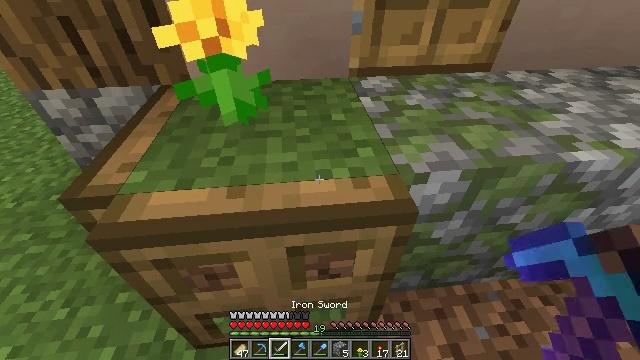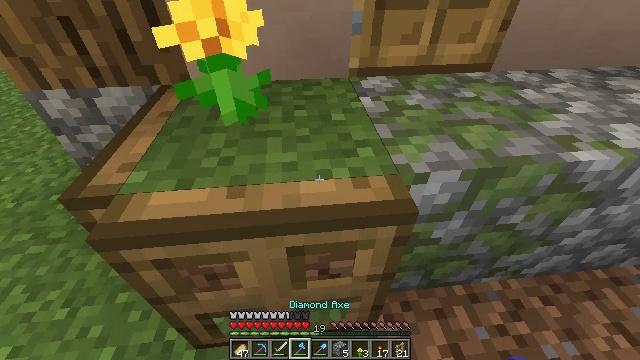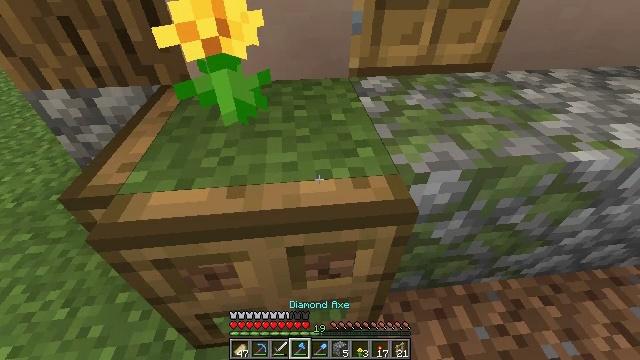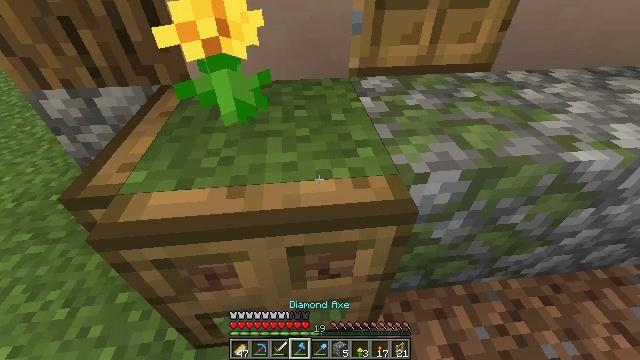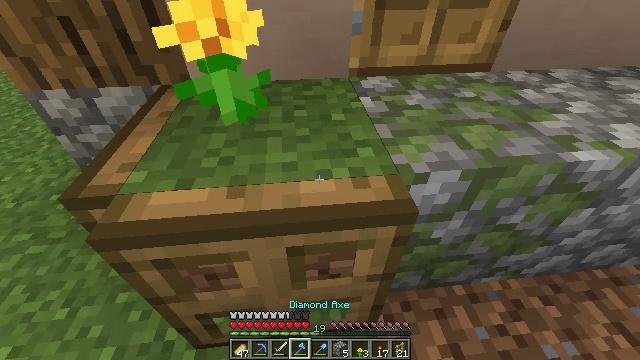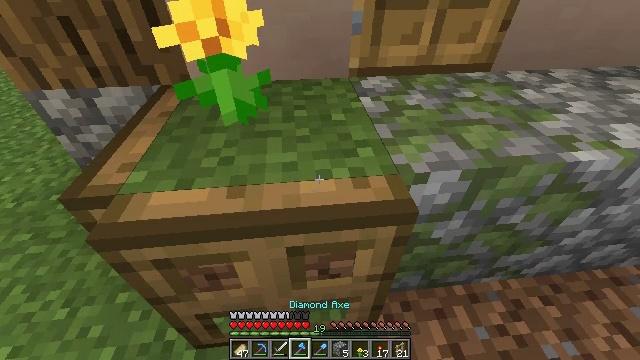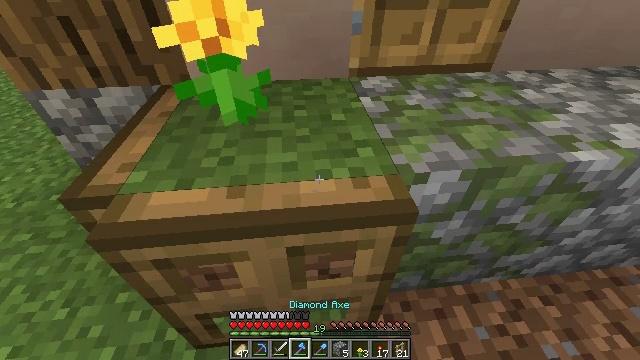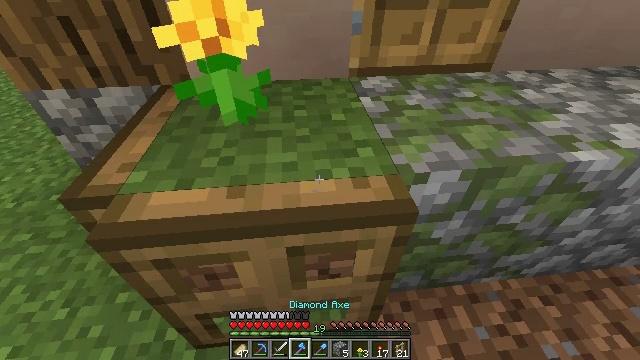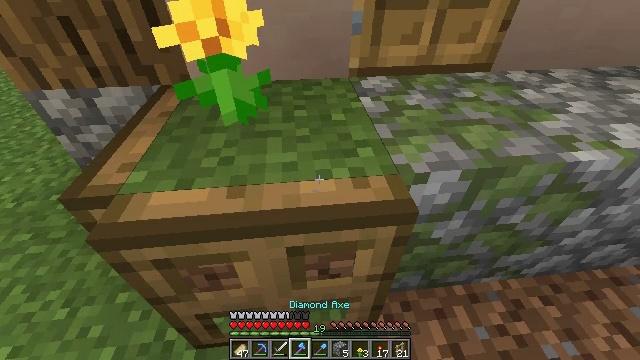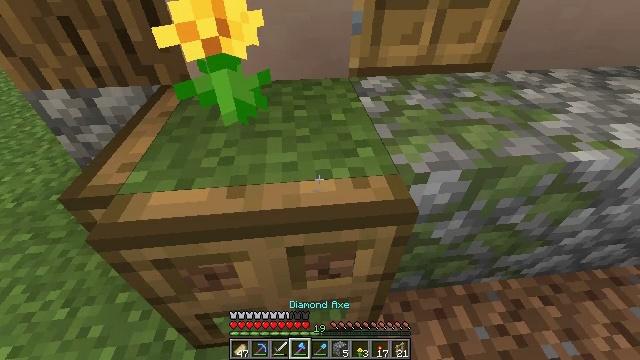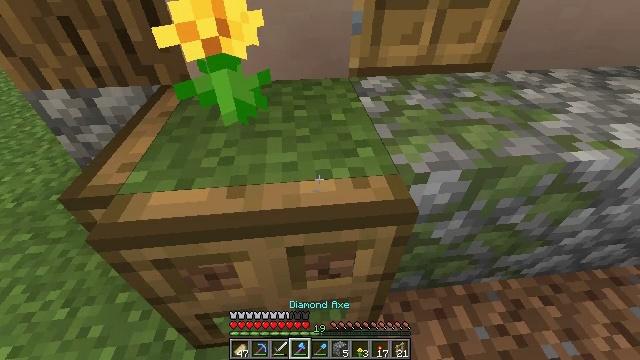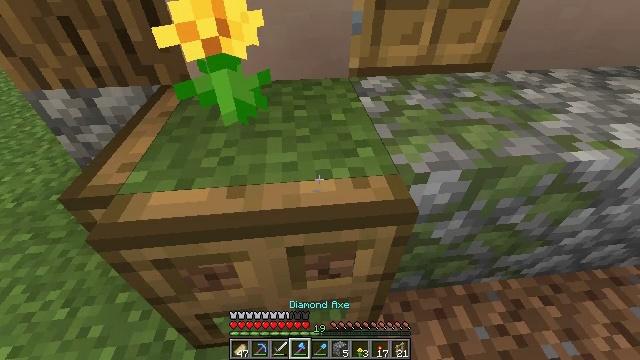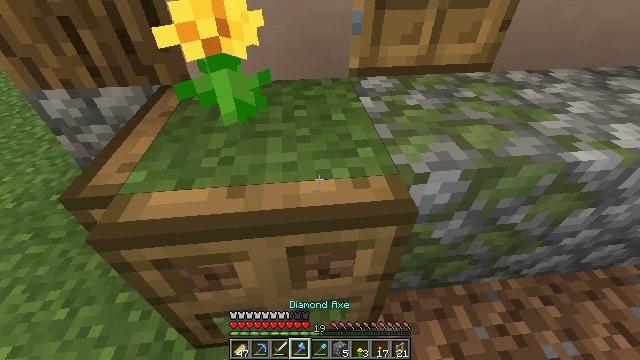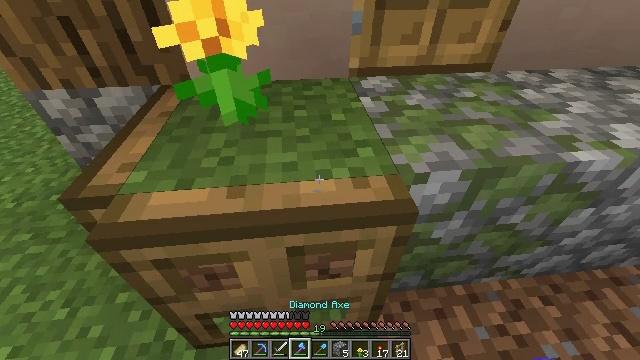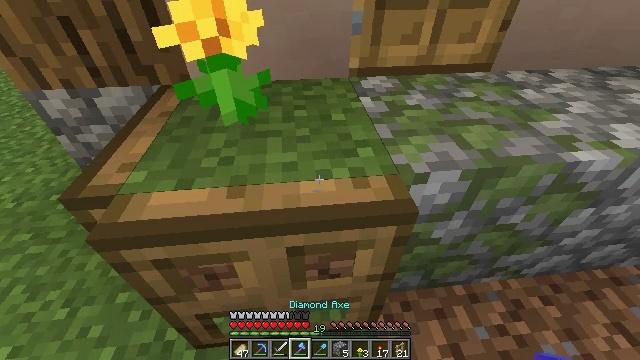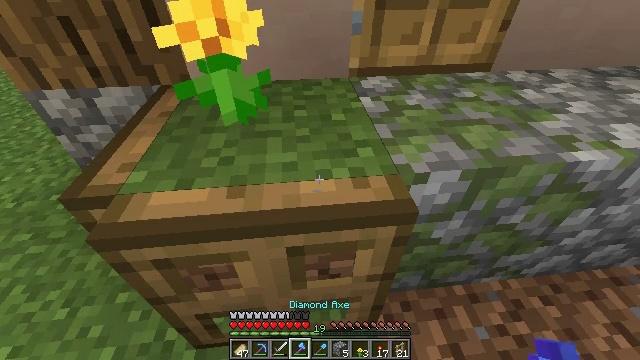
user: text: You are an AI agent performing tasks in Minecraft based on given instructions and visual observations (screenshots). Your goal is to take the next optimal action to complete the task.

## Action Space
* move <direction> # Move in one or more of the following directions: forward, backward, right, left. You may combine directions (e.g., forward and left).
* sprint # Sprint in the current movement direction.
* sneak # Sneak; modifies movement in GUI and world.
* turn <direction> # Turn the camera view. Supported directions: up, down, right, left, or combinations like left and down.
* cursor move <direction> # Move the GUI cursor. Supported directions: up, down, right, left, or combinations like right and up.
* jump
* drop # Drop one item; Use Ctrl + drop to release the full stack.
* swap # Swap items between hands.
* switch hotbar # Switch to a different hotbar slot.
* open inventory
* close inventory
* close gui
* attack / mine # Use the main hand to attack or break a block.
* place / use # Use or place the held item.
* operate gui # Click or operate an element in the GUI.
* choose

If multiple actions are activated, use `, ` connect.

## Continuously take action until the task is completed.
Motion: motion action
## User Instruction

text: Break the oak trapdoor to collect it.
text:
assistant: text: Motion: no_op
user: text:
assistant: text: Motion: no_op
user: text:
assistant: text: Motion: no_op
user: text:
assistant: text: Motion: no_op
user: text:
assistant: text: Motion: no_op
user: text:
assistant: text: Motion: no_op
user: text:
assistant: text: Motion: no_op
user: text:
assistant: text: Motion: no_op
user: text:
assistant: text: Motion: no_op
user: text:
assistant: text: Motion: no_op
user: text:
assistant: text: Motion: no_op
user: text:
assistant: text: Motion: no_op
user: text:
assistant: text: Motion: no_op
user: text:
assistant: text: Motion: no_op
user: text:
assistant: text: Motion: no_op
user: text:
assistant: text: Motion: no_op
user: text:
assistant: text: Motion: no_op
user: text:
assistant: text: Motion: turn left and down
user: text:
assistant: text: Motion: turn left and down
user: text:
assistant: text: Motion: no_op
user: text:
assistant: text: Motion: no_op
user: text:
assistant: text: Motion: no_op
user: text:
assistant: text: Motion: no_op
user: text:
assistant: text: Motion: no_op
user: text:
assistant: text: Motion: no_op
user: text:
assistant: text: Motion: no_op
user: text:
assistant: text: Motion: no_op
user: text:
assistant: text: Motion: attack / mine
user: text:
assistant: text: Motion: attack / mine
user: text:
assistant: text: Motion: attack / mine